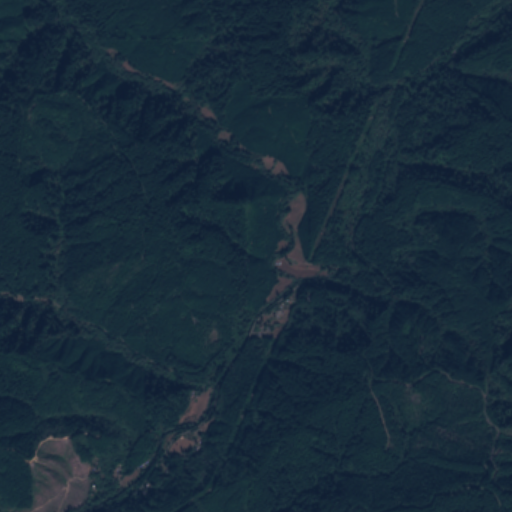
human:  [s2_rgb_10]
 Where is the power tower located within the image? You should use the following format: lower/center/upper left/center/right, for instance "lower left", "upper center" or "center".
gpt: There is no power tower in the image.